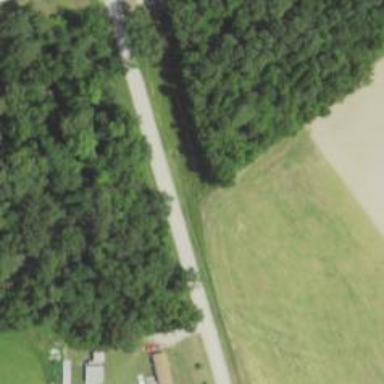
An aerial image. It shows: Culvert tunnel.